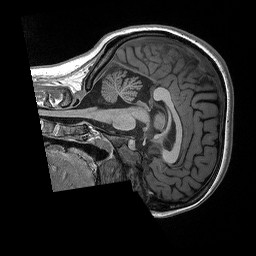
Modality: T1w
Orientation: sagittal
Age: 22
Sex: female
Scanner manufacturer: siemens
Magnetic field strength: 3 T
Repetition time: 2.3 s
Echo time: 0.00298 s